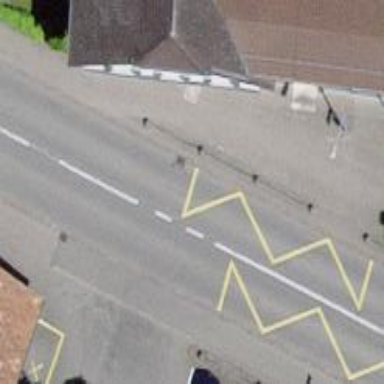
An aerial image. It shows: Public transport stop position.